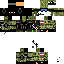
A male skeleton skin with dark skin, wearing brown helmet dressed in a black armor chest and black pants, featuring a closed mouth.